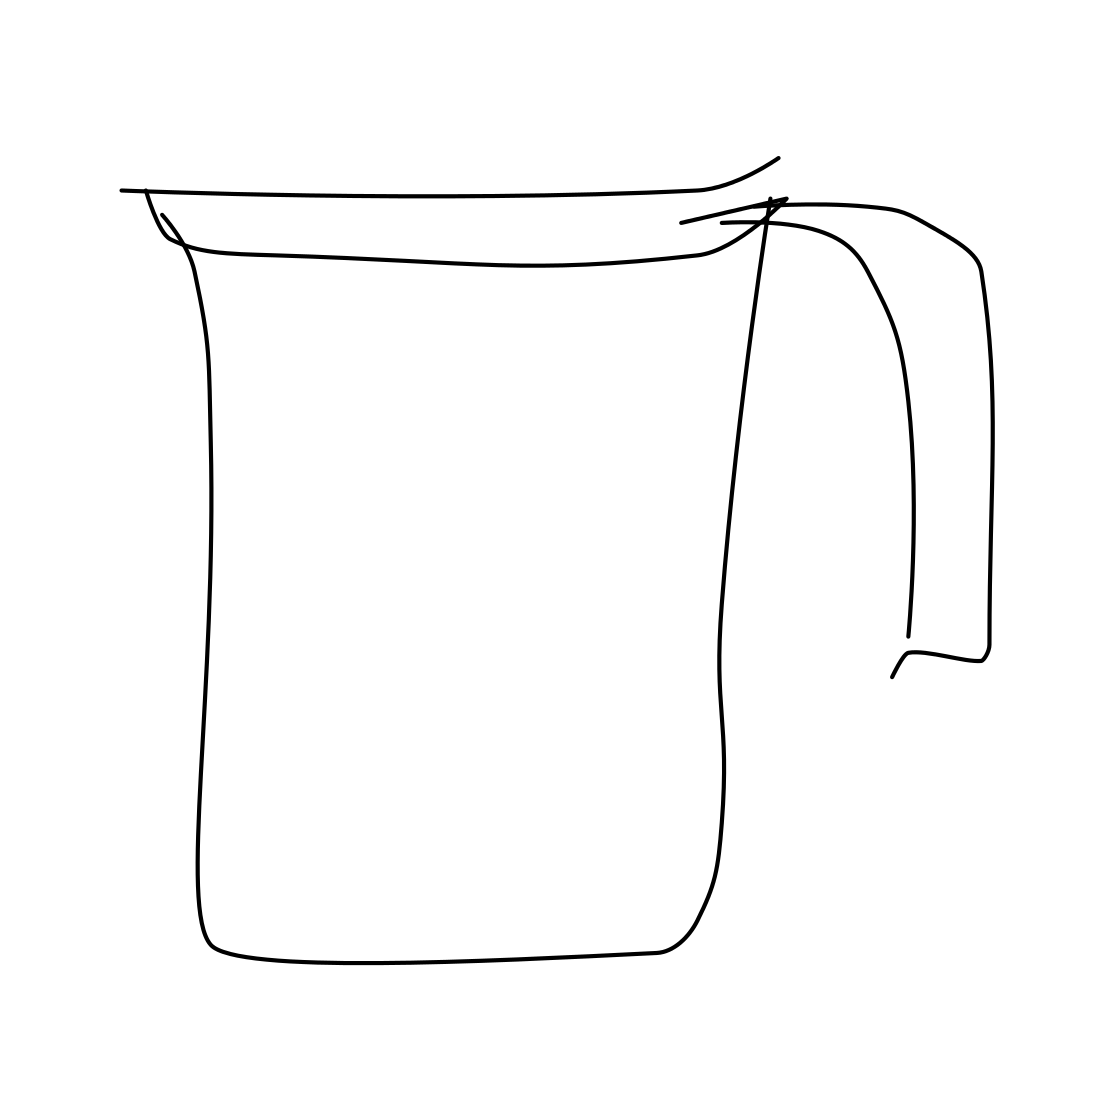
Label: mug